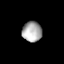
Tissue: lung
Cell type: Endothelial cells
Senescence score: 0.2309
Nuclear area (px): 389
Mean DAPI intensity: 169.342